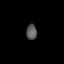
Tissue: lung
Cell type: Endothelial cells
Senescence score: 0.5899
Nuclear area (px): 163
Mean DAPI intensity: 86.982